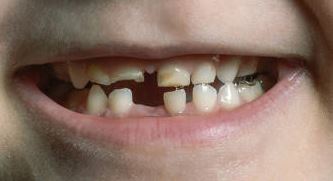
Condition: hypodontia